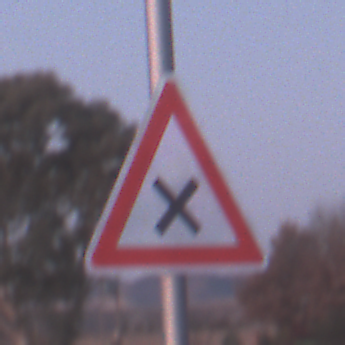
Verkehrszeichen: KreuzungOderEinmuendung
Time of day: SunriseSunset
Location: Outdoor (Nature)
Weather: Clear
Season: NotSpecified
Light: Natural